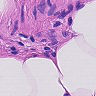
Metastatic tissue present: no